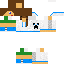
A female human skin with medium skin, wearing brown long hair dressed in a blue hoodie and blue pants, featuring a closed mouth.